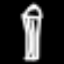
Label: pencil